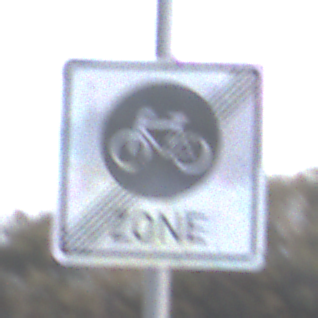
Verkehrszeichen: EndeFahrradzone
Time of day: SunriseSunset
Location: Outdoor (Suburban)
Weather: Clear
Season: NotSpecified
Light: Natural